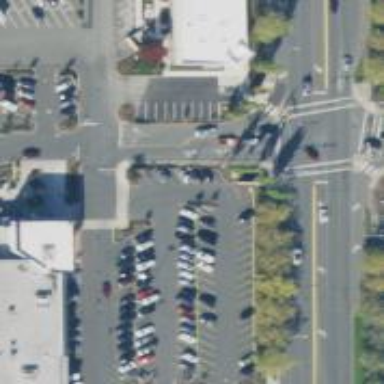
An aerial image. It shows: Trolley bay.